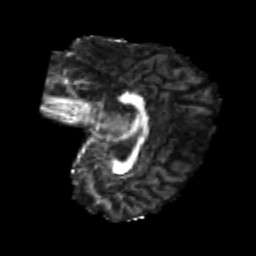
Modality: FA
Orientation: sagittal
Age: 25
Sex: female
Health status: healthy
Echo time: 0.074 s